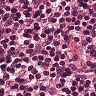
Metastatic tissue present: no